Question: I am using JavaFx, and I have an EventHandler that runs when a button is clicked. The Handler is supposed to 1) put a progress bar on the screen, and AFTERWARDS make a new window. The window takes a little while to create, so the progress bar is there to let people know that the program did not just freeze.
Here is the code that contains the EventHandler
public HBox SelectionSection(){
final HBox hb = new HBox();
'''
GridPane grid = new GridPane();
grid.setAlignment(Pos.BASELINE_LEFT);
hb.setStyle("-fx-background-color: linear-gradient(#CEF5FD 0%, #1864E2 100%);");
hb.setPrefSize(350, HEIGHT);
Button done = new Button("Create Data");
final CheckBox ch1 = new CheckBox("Class Stats");
ch1.setSelected(true);
final CheckBox ch2 = new CheckBox("Class Chart");
ch2.setSelected(true);
final CheckBox ch5 = new CheckBox("Interactive Stats");
final CheckBox ch3 = new CheckBox("Objectives Summary");
final CheckBox ch4 = new CheckBox("part 4");
final JFXDragAndDrop JFX = this;
CheckBox sdf = new CheckBox();
done.setOnAction(new EventHandler<ActionEvent>(){
@Override
public void handle(ActionEvent arg0) {
if(dir!=null){
grid.getChildren().add(p1);
new Excel(JFX, dir, ch1.isSelected(), ch2.isSelected(), ch3.isSelected(), ch4.isSelected(), ch5.isSelected());
}
else{
Platform.runLater(new Runnable(){
public void run(){
JFX.createError(2);
}
});
}
}
});
GridPane.setConstraints(ch1, 7, 7, 1, 1,HPos.LEFT, VPos.CENTER);
GridPane.setConstraints(ch2, 7, 8, 1, 1,HPos.LEFT, VPos.CENTER);
GridPane.setConstraints(ch5, 7, 9, 1, 1, HPos.LEFT, VPos.CENTER);
GridPane.setConstraints(ch3, 7, 10, 1, 1,HPos.LEFT, VPos.CENTER);
GridPane.setConstraints(done, 7, 16, 1, 1,HPos.CENTER, VPos.CENTER);
GridPane.setConstraints(p1,7,15,1,1,HPos.CENTER,VPos.CENTER);
grid.getChildren().addAll(ch1,ch2,ch3,ch5,done);
hb.getChildren().add(grid);
return hb;
}
'''
Here is a picture of what it should look like. The loading bar should pop up as soon as you click the 'done' button. Instead, it finishes running Excel() before the loading bar pops up.

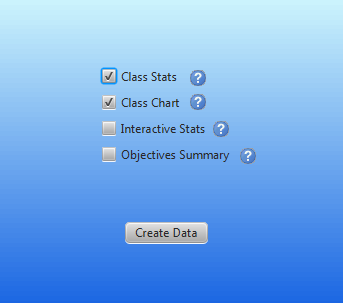
Answer: try this it may help you...!!
initialize some variables
'''
@FXML
private ProgressBar bar;
int max = <PHONE>;
int i=0;
'''
now perform event on button
'''
btn.setOnAction(new EventHandler<ActionEvent>() {
@Override
public void handle(ActionEvent t)
{
loadAppConfigurationFile();
}
});
'''
function definition
'''
private void loadAppConfigurationFile() {
Task task = new Task<Void>() {
@Override public Void call() throws InterruptedException {
for ( i=1; i<=max; i=i+10) {
if (isCancelled()) {
break;
}
// System.out.println("value of time - "+now.getMinutes());
//if(i==1)
//{
// Thread.sleep(pk);
//}
updateProgress(i, max);
//System.out.println("1");
DecimalFormat df = new DecimalFormat("#.00");
System.out.println("progress - "+df.format(bar.getProgress()));
Double abc = Double.parseDouble(df.format(bar.getProgress()));
if(abc==1.00)
{
System.out.println("at here");
Parent root;
try
{
URL url = getClass().getResource("Check.fxml");
FXMLLoader fxmlLoader = new FXMLLoader();
fxmlLoader.setLocation(url);
fxmlLoader.setBuilderFactory(new JavaFXBuilderFactory());
root = (Parent)fxmlLoader.load(url.openStream());
Stage stage = new Stage();
//sstage.initStyle(StageStyle.UNDECORATED);
// stage.setFullScreen(true);
stage.setTitle("Welcome User");
stage.setScene(new Scene(root, 631, 437));
stage.show();
}
catch(IOException ea)
{
System.out.println(ea.toString());
ea.printStackTrace();
}
}
}
return null;
}
};
bar.progressProperty().bind(task.progressProperty());
new Thread(task).start();
}
'''